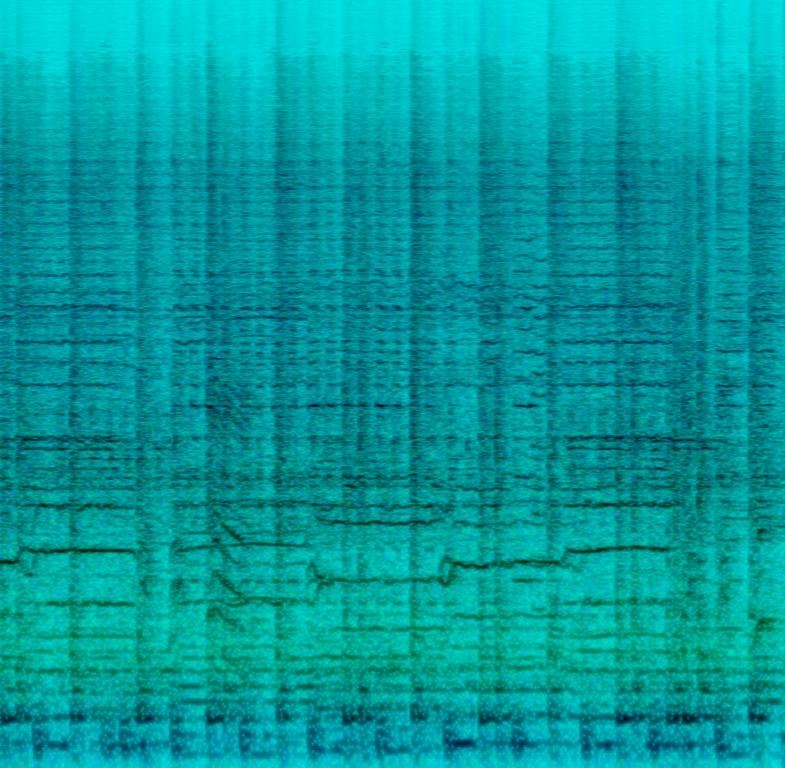
Quirky surf rock music featuring a retro organ playing a simple melody and twangy electric guitar with female background vocals and a male lead vocal. The mood is fun and silly.